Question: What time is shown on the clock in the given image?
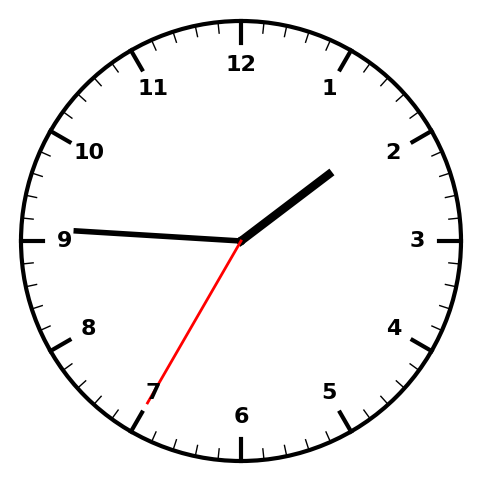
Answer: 01:45:35